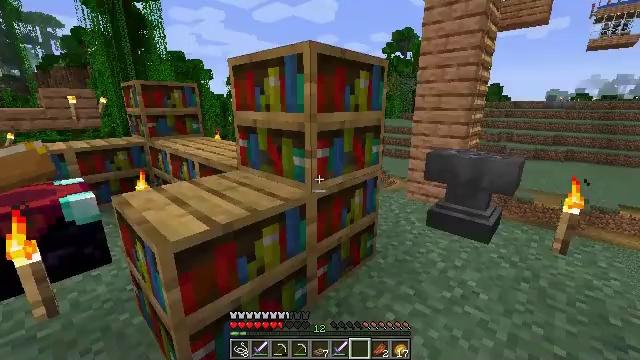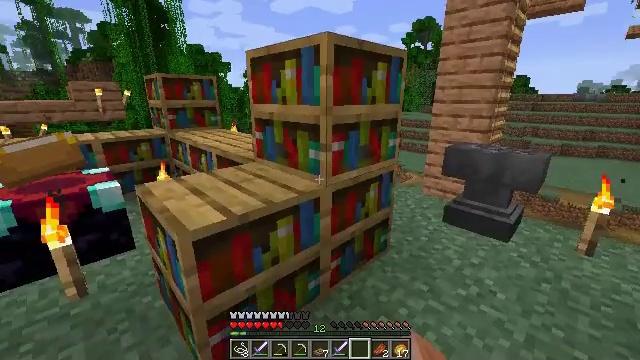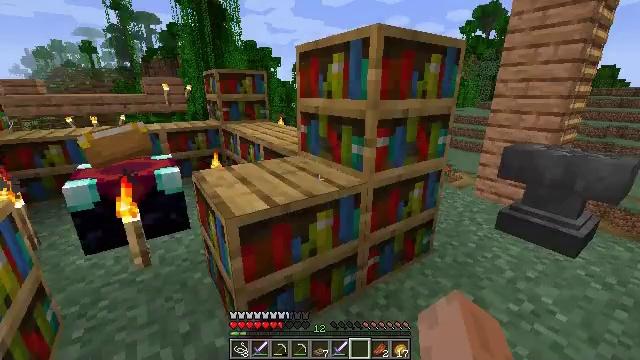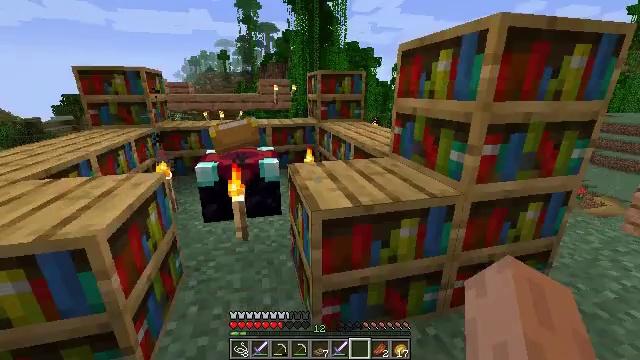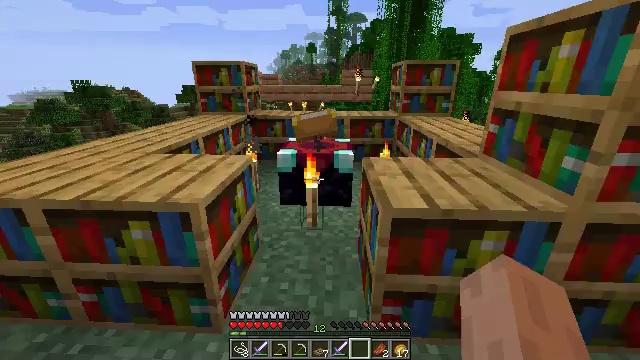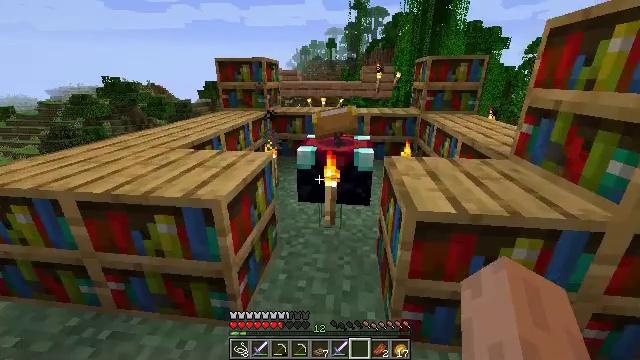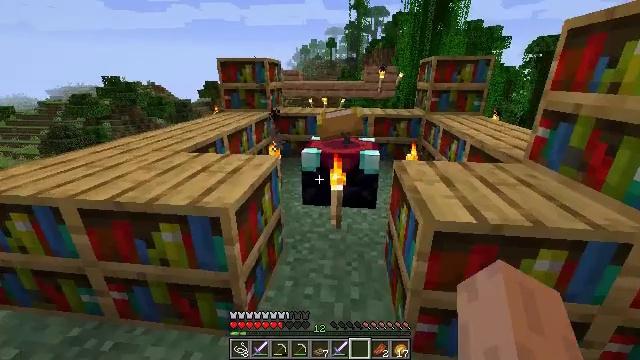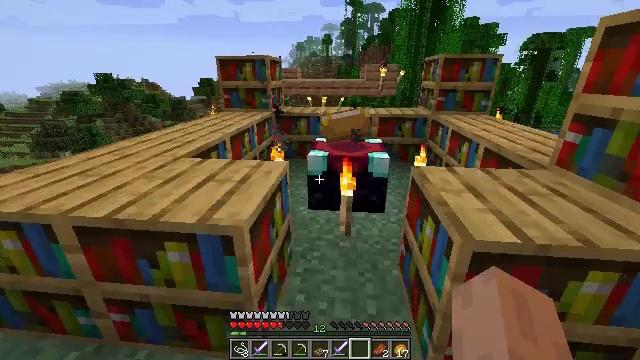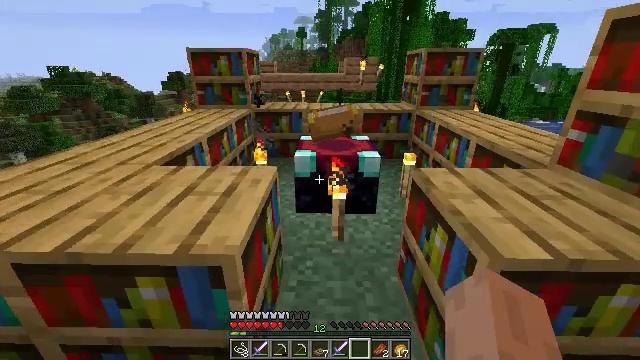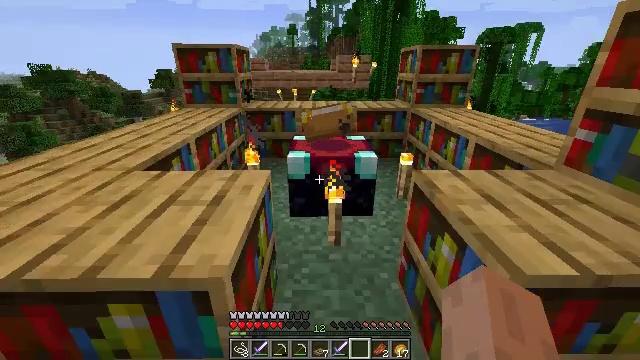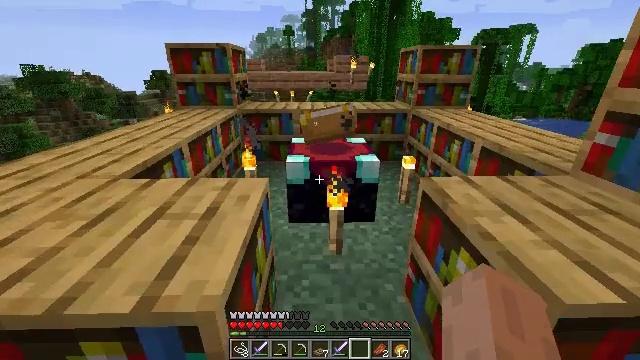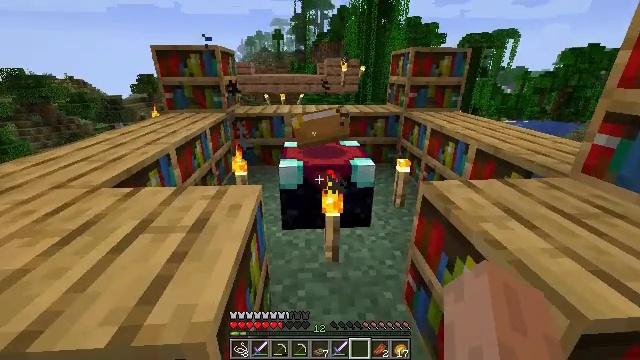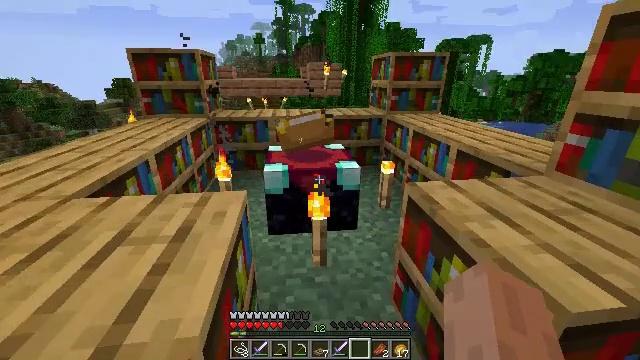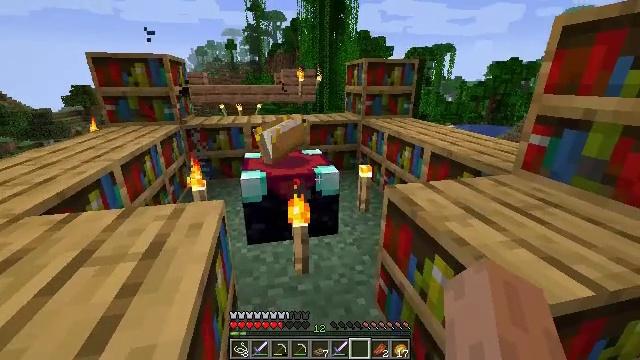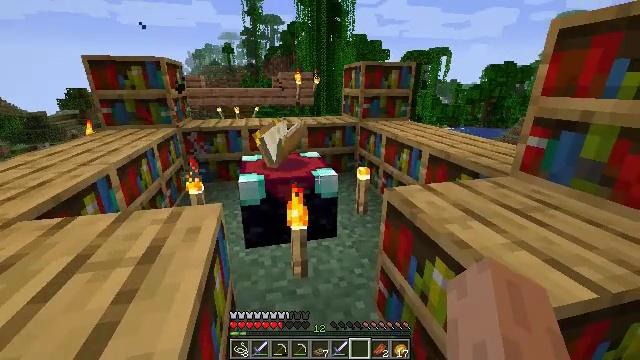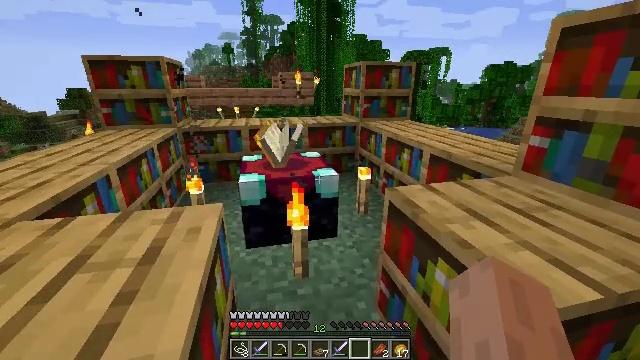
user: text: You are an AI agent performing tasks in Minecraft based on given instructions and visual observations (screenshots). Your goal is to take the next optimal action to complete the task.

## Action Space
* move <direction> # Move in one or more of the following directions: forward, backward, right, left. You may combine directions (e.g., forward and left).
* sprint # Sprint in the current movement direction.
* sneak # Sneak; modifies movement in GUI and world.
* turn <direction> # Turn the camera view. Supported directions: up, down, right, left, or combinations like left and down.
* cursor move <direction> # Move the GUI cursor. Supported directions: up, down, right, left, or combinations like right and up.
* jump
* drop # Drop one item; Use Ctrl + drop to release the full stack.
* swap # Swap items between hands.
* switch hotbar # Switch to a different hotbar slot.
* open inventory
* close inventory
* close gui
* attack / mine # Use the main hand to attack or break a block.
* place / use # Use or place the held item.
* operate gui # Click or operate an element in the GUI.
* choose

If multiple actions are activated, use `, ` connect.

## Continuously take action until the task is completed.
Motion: motion action
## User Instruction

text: Remove the torch from its spot.
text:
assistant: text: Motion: turn left and down
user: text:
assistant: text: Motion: turn left and down
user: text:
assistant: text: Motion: turn left
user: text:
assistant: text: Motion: turn left and down
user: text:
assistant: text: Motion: move forward and move left, turn left
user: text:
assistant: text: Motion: move forward and move left
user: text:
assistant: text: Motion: move forward and move left
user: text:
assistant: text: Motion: move forward, turn right and down
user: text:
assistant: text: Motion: move forward, turn right
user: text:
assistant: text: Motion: no_op
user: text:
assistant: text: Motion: turn right
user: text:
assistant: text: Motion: turn right
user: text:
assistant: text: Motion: turn right and up
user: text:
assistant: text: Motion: no_op
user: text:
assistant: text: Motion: no_op
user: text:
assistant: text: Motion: no_op
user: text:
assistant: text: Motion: no_op
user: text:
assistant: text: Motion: use / place
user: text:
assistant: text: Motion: use / place
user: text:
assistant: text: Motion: use / place
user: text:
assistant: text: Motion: use / place
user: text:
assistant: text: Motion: no_op
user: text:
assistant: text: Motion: open gui
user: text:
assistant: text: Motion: no_op
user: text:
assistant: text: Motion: no_op
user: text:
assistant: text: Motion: no_op
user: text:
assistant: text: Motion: no_op
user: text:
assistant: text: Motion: no_op
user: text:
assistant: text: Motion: no_op
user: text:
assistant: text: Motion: cursor move right